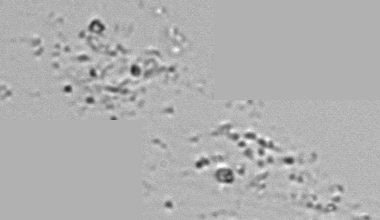
Label: Phaeocystis_debris